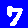
Digit: 7